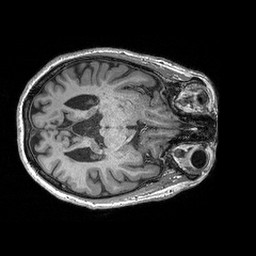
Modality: T1w
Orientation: axial
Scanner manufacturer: siemens
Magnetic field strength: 3 T
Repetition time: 2.3 s
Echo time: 0.00298 s